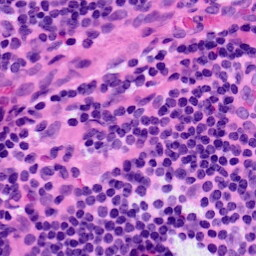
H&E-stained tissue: LymphNode